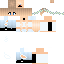
A male human skin with light skin, wearing blonde long hair dressed in a blue tshirt and black pants, featuring a closed mouth.